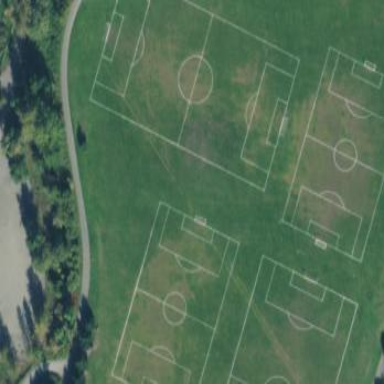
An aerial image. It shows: Soccer pitch with grass surface for leisure land.